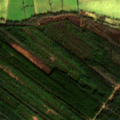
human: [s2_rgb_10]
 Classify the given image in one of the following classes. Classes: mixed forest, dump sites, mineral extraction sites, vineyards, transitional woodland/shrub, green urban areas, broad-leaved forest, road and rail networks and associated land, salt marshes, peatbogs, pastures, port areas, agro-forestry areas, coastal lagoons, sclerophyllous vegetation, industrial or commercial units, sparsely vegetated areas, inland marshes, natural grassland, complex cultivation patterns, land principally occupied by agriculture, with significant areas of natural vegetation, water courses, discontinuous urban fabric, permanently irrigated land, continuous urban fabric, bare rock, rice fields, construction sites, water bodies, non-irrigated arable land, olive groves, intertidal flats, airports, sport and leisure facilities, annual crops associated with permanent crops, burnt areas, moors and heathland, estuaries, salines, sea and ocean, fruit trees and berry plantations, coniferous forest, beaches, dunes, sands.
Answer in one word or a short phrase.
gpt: pastures, mixed forest